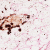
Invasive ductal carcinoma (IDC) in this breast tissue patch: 0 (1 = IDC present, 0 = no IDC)